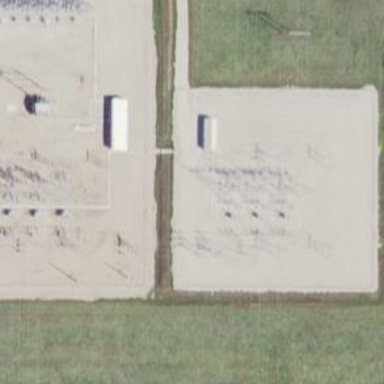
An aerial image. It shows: Outdoor substation at the transmission level.